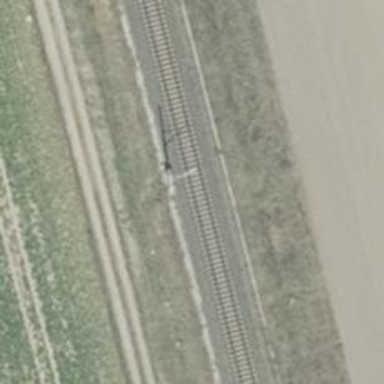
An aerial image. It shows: Railway milestone with catenary mast.